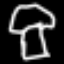
Label: mushroom